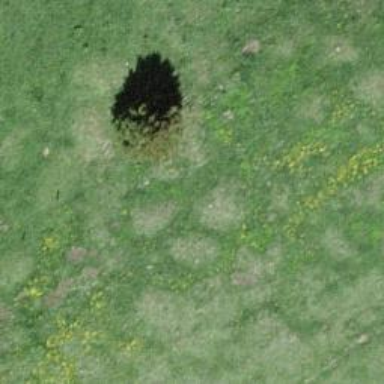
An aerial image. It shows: Needle-leaved tree in natural setting.